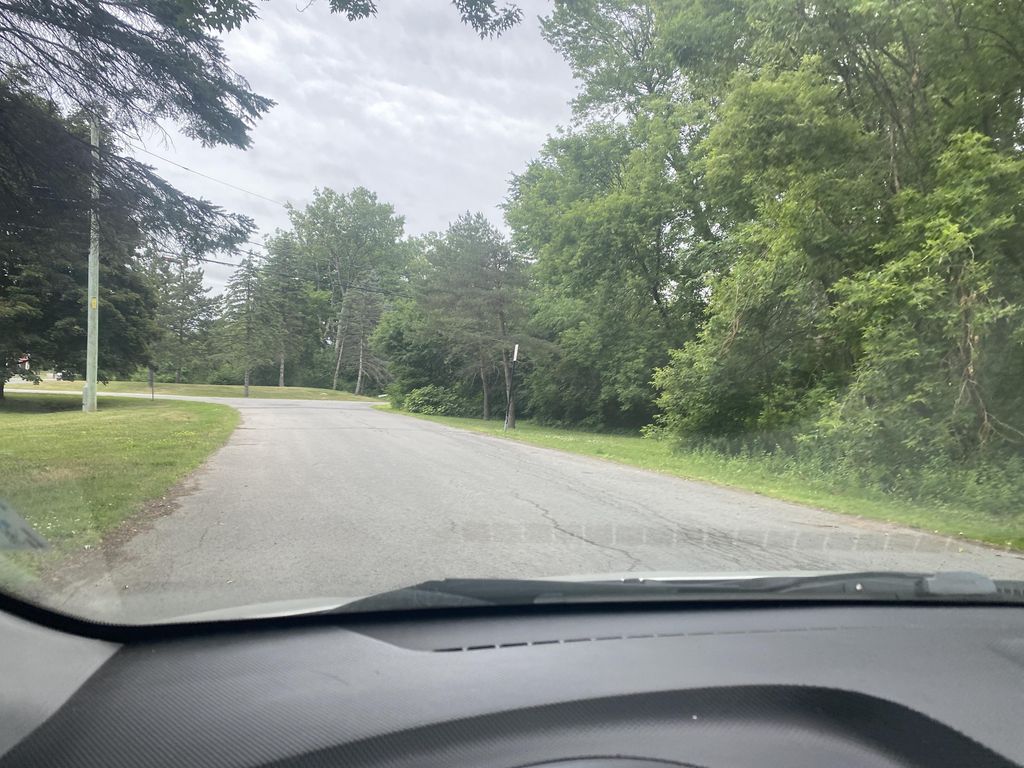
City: montreal